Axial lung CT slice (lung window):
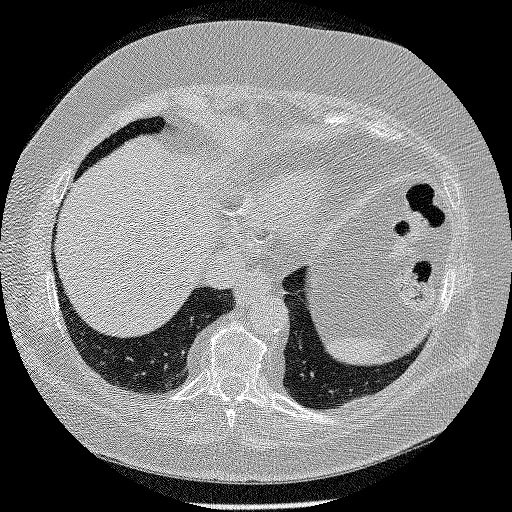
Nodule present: no